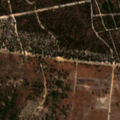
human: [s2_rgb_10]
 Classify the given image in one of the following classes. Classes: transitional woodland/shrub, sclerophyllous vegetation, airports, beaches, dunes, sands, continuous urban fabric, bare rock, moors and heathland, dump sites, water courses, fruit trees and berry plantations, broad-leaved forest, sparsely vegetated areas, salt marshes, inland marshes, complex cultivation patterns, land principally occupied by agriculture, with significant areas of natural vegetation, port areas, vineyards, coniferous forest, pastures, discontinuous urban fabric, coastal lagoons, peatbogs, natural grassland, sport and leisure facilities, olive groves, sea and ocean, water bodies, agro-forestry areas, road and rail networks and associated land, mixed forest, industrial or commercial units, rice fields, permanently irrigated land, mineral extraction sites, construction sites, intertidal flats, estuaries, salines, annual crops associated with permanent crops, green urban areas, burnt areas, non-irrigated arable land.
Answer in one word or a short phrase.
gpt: pastures, broad-leaved forest, coniferous forest, transitional woodland/shrub